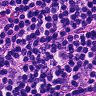
Metastatic tissue present: yes